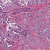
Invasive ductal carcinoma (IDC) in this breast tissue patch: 1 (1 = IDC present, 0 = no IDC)